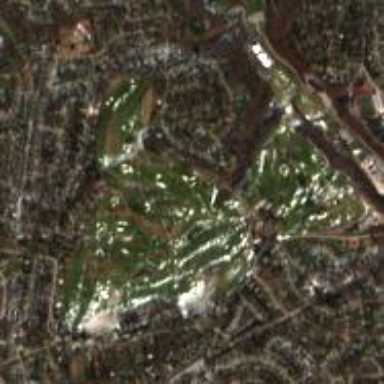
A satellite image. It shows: Golf course surrounded by greenery.